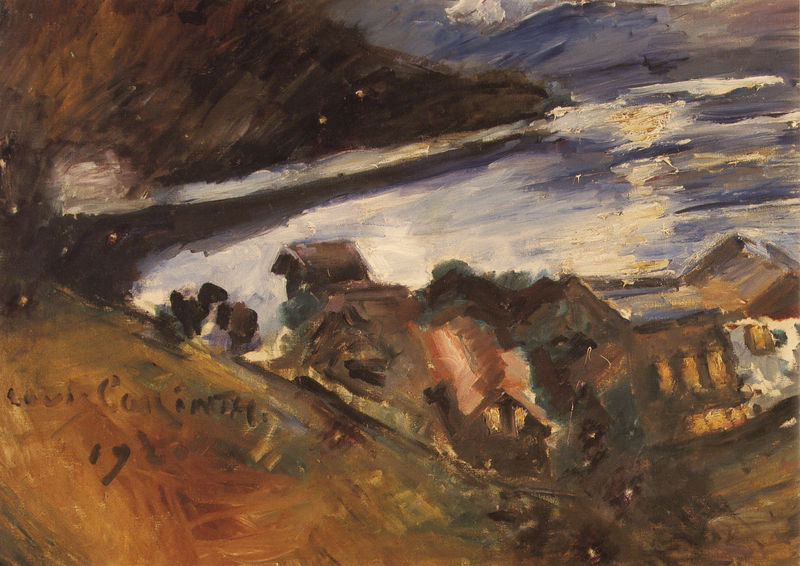
Titel: Walchensee bei Mondschein
Künstler: Lovis Corinth
Standort: München
Institution: Städtische Galerie im Lenbachhaus
Schlagwörter: berg, blau, dunkel, gemälde, himmel, meer, schatten, wasser, weiß, wolken, bäume, gelb, grob, grün, landschaft, ocker, see, stadt, ufer, abend, braun, fenster, licht, lichter, nacht, orange, schwarz, dach, haus, rot, schnee, wiese, expressionismus, bild, signatur, öl, erde, feld, häuser, hügel, kalt, spiegelung, wind, pastos, sonne, gold, rosa, tal, schrift, strand, wellen, fischer, datierung, abstrakt, berge, gletscher, hang, dorf, dächer, farbe, nebel, sonnenuntergang, violett, lawine, herbst, winter, signiert, vogelperspektive, häuse, sturm, wetter, duktus, ölfarbe, jahreszahl, striche, mond, corinth, lovis, lovis corinth, mondschein, sterne, durcheinander, dynamik, pinsel, pinselduktus, pinselstrich, jahr, verwischt, aggressiv, stark, pinselstriche, zwielicht, gefühle, walchensee, wischtechnik, urfeld, 1920, verwischte linie, 1927